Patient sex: F
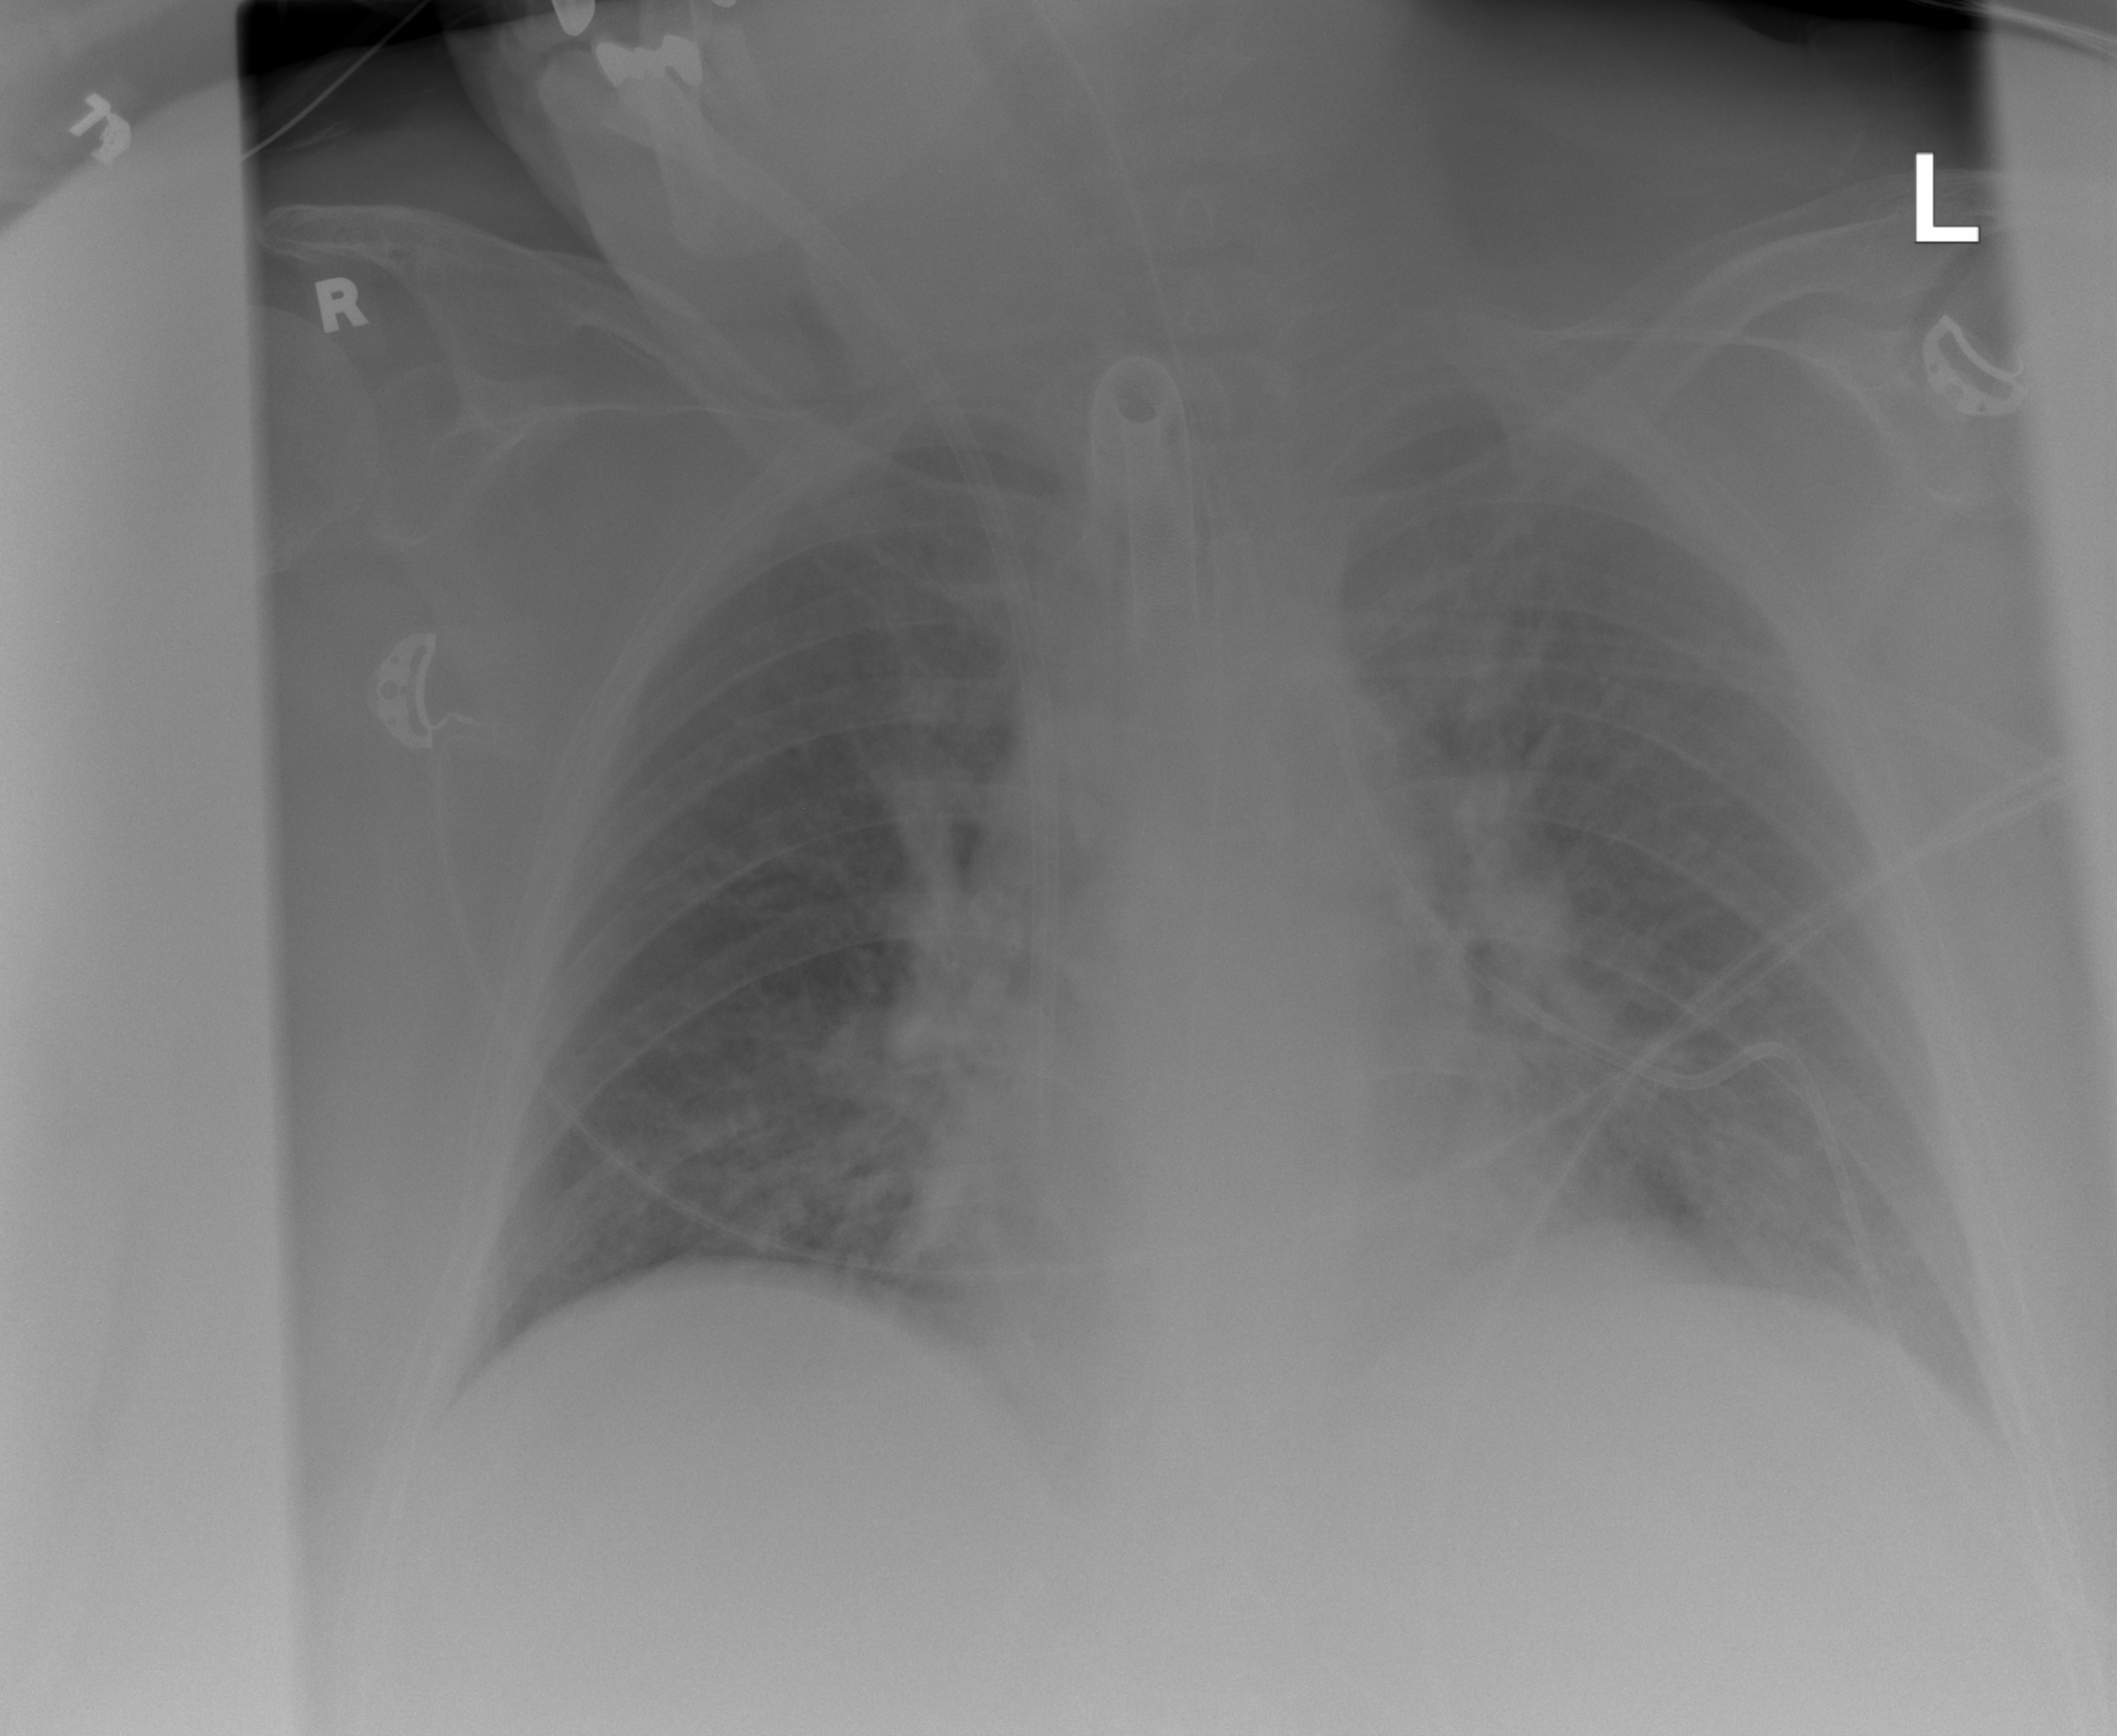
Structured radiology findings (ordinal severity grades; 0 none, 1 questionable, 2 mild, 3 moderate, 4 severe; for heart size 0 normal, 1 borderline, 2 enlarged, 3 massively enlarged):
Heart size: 1
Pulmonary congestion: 2
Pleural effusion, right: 0
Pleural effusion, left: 1
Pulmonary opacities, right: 0
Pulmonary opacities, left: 0
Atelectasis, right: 0
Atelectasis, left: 2